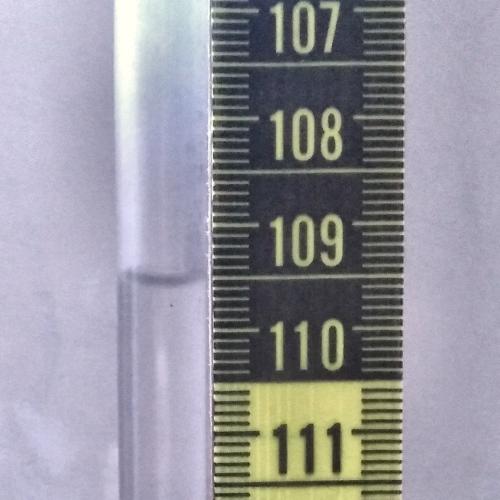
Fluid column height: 109.5 cm